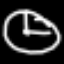
Label: clock